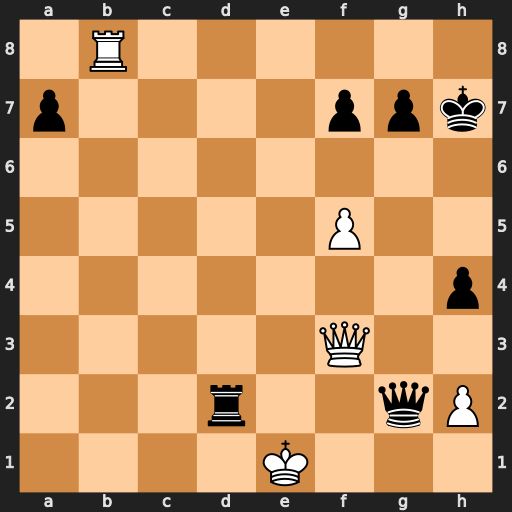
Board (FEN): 1R6/p4ppk/8/5P2/7p/5Q2/3r2qP/4K3
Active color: w
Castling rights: -
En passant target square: -
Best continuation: Qh5#